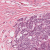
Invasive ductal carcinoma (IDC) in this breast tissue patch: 1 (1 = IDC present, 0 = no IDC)